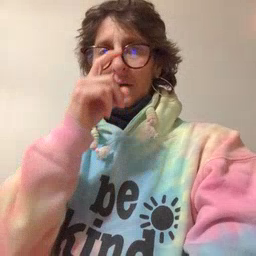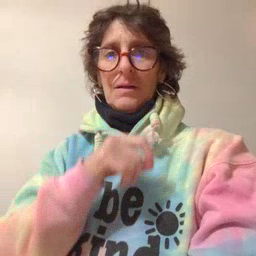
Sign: doll